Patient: sex F, age 55
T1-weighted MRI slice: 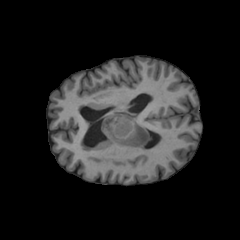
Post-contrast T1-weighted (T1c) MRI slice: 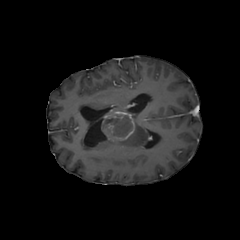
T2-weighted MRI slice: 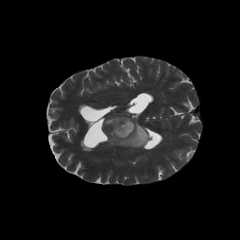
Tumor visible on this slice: yes
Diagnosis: Glioblastoma, IDH-wildtype
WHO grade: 4